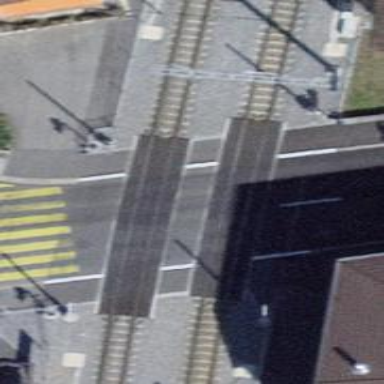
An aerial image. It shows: Level crossing with double half barrier.